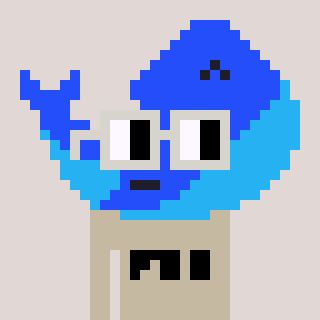
a pixel art character with square light gray glasses, a whale-shaped head and a bege-colored body on a warm background